Aerial crown-view tile of a tropical tree (Barro Colorado Island, Panama), acquired 20240611:
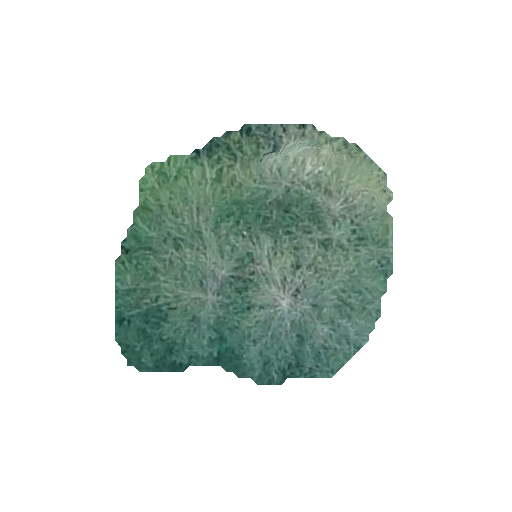
Species: Quararibea asterolepis
GBIF accepted scientific name: Quararibea asterolepis
Crown area: 92.107 m²